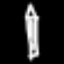
Label: pencil